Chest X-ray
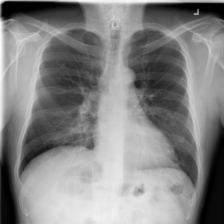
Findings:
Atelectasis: negative
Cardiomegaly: negative
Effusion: negative
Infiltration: negative
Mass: negative
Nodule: negative
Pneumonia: negative
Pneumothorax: negative
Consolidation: negative
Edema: negative
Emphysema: negative
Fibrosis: negative
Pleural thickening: negative
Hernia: negative